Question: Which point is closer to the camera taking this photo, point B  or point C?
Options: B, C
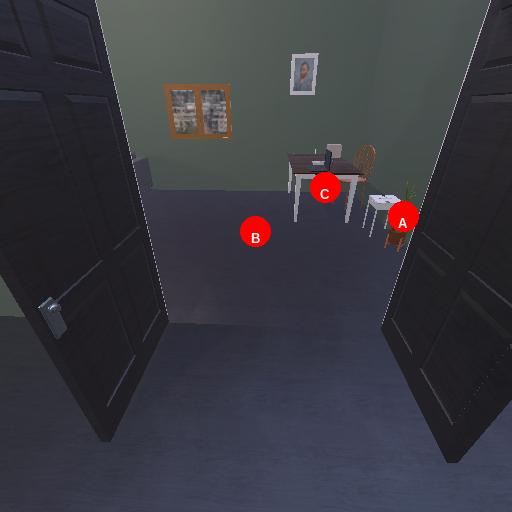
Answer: B